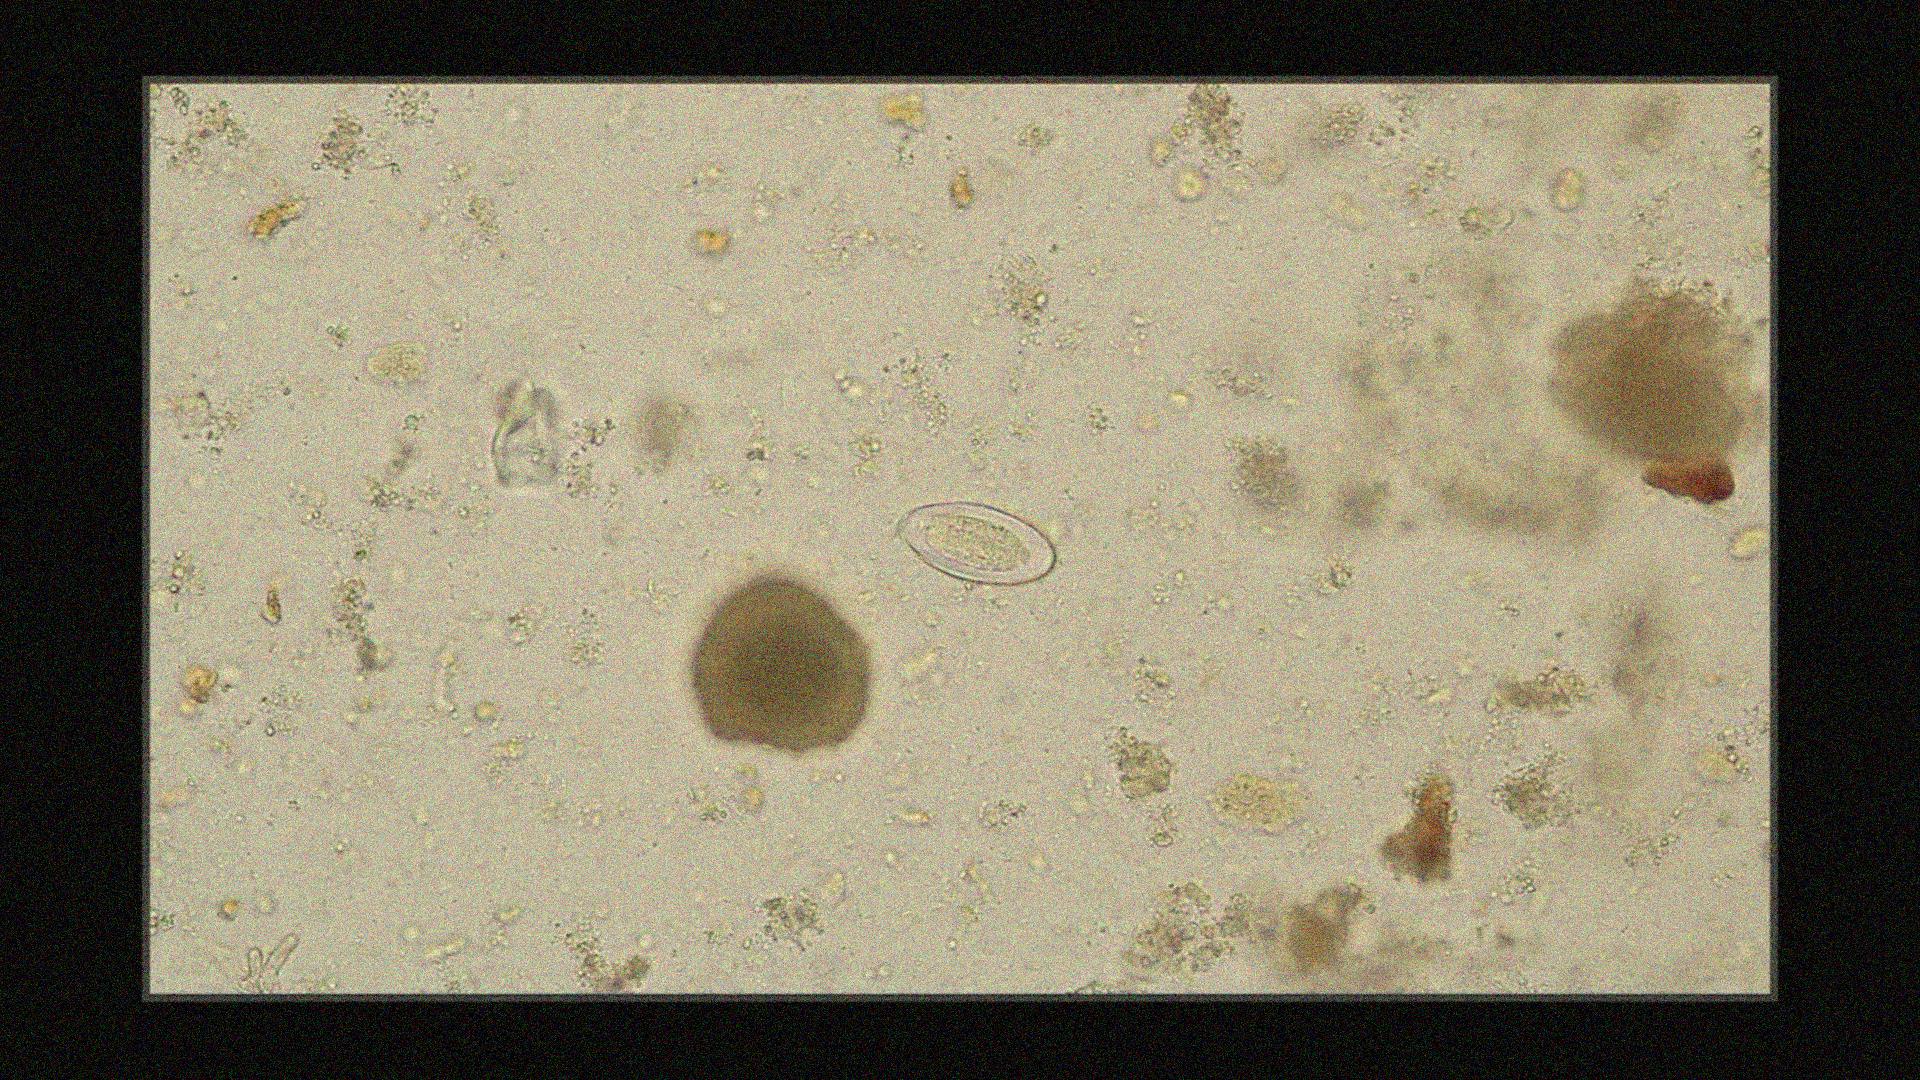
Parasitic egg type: Enterobius vermicularis